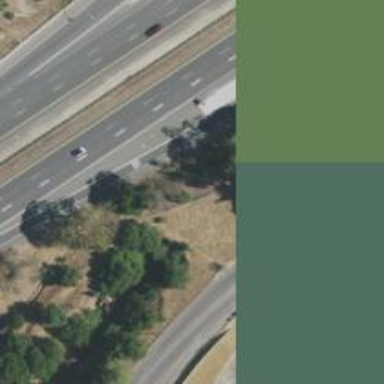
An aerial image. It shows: Motorway link.